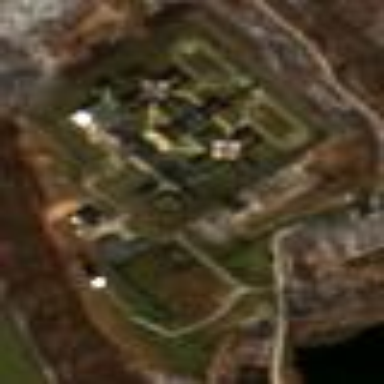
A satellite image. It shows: Prison.